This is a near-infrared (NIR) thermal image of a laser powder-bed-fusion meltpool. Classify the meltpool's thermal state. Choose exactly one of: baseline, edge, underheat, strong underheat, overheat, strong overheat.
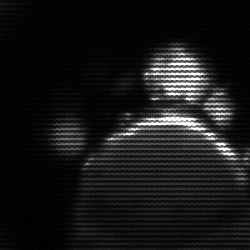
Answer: edge